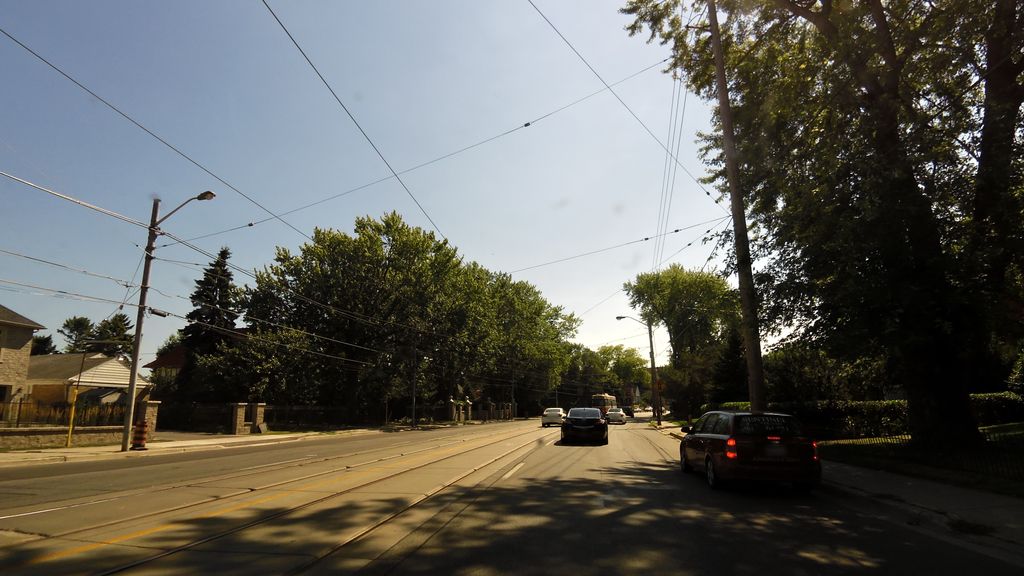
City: toronto